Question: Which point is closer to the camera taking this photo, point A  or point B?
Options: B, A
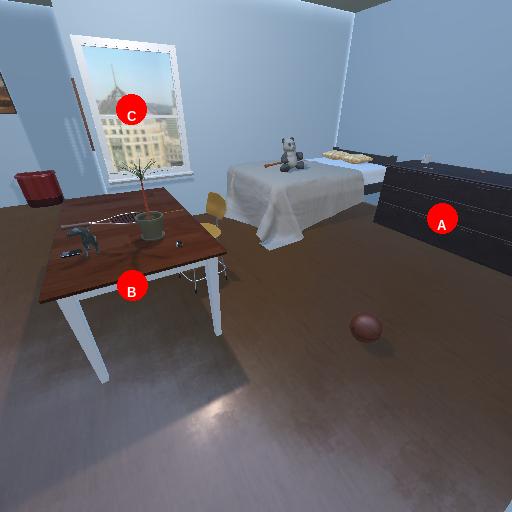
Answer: B